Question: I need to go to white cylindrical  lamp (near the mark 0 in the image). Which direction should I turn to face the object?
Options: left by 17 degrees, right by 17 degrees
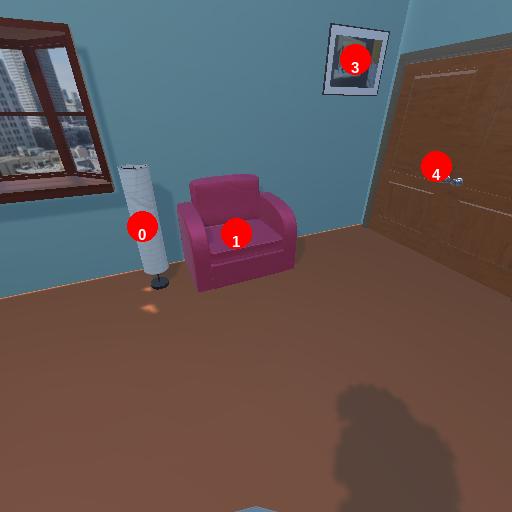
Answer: left by 17 degrees